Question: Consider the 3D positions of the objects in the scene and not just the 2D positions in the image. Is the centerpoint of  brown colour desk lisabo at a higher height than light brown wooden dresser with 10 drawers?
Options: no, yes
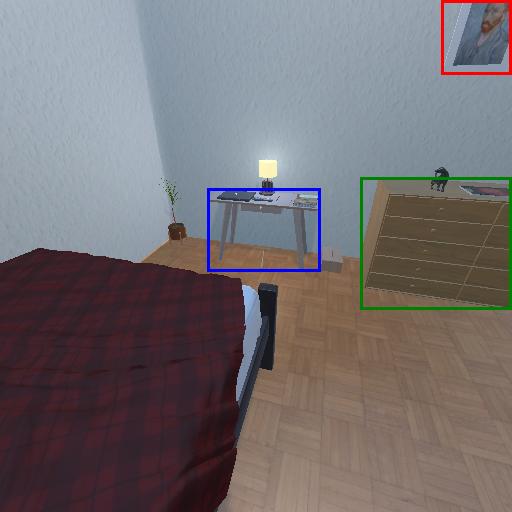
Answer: no